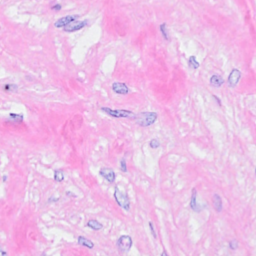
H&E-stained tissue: Breast